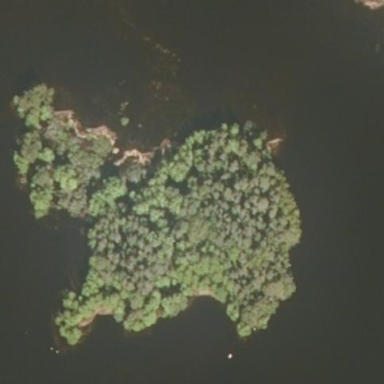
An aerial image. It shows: Island.